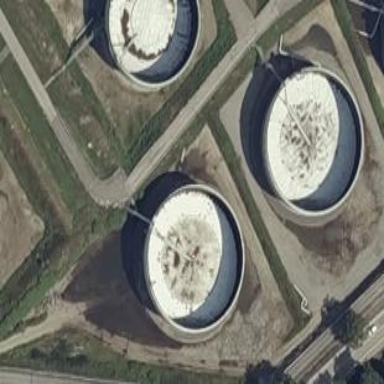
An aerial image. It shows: Building with storage tank.